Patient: sex F, age 60
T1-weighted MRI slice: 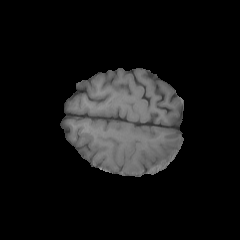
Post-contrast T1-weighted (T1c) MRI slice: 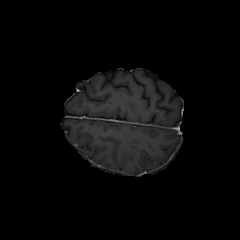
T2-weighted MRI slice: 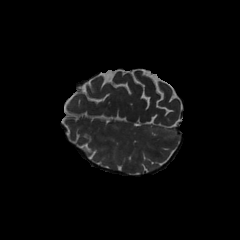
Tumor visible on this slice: no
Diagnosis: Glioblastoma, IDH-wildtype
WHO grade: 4